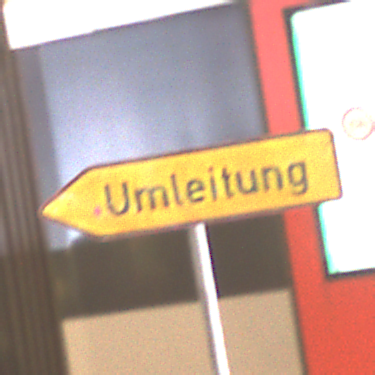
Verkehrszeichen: UmleitungswegweiserLinksweisend
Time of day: NotSpecified
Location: Indoor (Urban)
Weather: NotSpecified
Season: NotSpecified
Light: Artificial